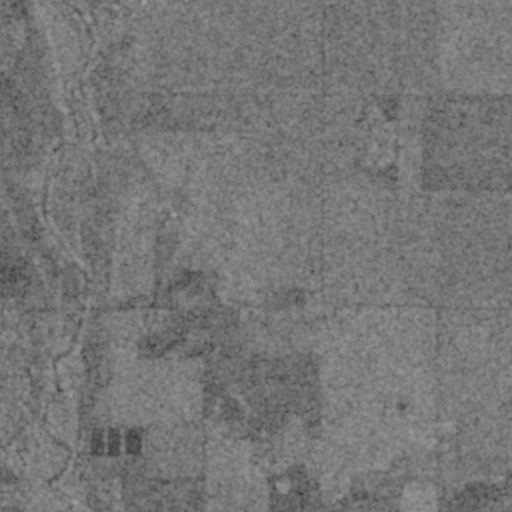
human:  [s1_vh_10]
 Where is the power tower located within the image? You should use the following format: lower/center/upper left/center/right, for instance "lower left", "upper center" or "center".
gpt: The power tower is located in the center of the image.
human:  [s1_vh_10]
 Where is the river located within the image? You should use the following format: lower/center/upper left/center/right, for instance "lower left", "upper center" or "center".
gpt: The river is located in the left of the image.
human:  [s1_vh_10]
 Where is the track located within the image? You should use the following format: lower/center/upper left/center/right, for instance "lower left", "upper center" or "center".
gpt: There is no track in the image.

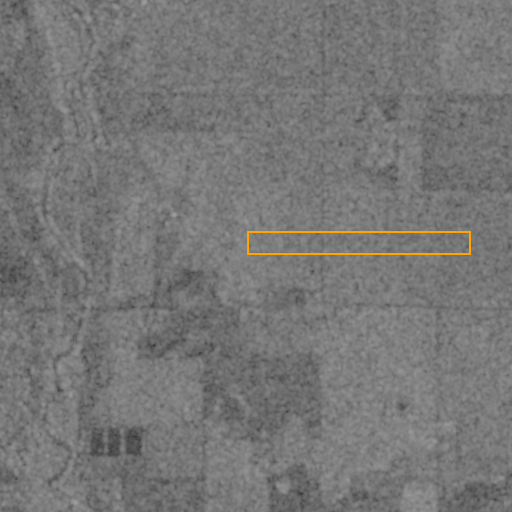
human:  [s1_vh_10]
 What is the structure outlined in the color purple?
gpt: There is no purple outline.
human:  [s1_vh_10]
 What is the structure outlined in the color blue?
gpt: There is no structure outlined in blue.